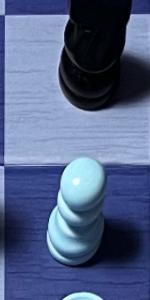
Label: Pawn_White